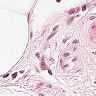
Metastatic tissue present: no